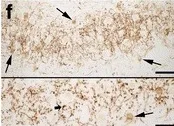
Degenerative changes in the patient's dentate nucleus (b, d, f, h) compared with a control (a, c, e, g) with LH&E stain (a-d), GAD immunostain (e-f) and calbindinD28k immunostain (g-h). A, b Myelin pallor in the patient's amiculum (a) and hilum (h) of the dentate nucleus. C, d Dentate neuronal density is normal, although the soma of these neurons was often atrophic (d). Marked reduction of afferent synaptic density from Purkinje cells in dentate demonstrated by GAD (e, f) and calbinidinD28k immunostain (g, h). GAD + -synaptic puncta around large GAD-negative dentate neurons (e, carets in bottom panel) are reduced (f), and some residual synaptic puncta are enlarged (F, small black arrow in bottom panel). GAD + -dentate neurons (e, f, black arrows) are readily identified. Degeneration and/or sprouting of residual Purkinje cell axons is evident (h, small black arrows and inset). There is artifactual staining of atrophic dentate neurons (h). And . 50 mum,. Bottom panel).
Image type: pathology (immunostaining)